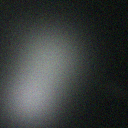
Screen state: off